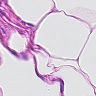
Metastatic tissue present: no